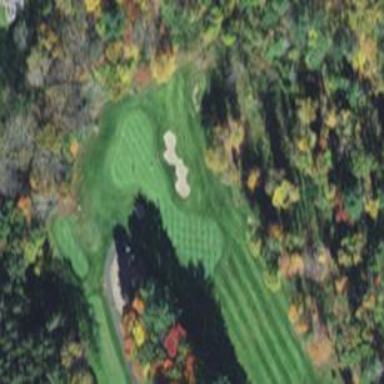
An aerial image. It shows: View of golf hole.